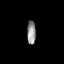
Tissue: prostate
Cell type: T cells
Senescence score: 0.3541
Nuclear area (px): 202
Mean DAPI intensity: 146.351